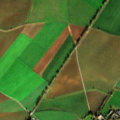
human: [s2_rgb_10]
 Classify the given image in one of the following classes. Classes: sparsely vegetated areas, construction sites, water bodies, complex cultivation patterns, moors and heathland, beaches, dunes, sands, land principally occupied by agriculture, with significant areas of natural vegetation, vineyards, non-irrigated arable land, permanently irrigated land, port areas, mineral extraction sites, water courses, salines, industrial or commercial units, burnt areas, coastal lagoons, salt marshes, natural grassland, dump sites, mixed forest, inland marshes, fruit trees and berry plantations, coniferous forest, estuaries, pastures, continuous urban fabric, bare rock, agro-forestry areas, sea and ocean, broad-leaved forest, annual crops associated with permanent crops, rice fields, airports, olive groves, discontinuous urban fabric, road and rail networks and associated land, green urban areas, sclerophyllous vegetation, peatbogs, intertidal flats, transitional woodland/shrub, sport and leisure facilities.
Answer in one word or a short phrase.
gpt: discontinuous urban fabric, non-irrigated arable land